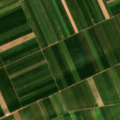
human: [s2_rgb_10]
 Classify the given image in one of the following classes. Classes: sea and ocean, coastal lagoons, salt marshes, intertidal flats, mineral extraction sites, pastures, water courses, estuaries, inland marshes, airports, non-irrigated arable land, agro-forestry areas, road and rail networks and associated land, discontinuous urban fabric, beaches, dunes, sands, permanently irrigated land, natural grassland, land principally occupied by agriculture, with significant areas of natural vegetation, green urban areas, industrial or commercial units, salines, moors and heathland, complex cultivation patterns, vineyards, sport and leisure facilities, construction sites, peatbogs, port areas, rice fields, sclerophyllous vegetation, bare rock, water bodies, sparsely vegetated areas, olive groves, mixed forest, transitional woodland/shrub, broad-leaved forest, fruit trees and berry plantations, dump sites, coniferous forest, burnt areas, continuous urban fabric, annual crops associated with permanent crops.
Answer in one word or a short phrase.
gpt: non-irrigated arable land